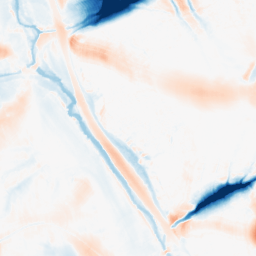
Category: morphological
Decomposition family: morphological_ellipse
Decomposition parameters: operation: average
width: 50
height: 50
Upsampling method: linear_exact
Upsampling parameters: scale: 2
Upsampling scale: 2